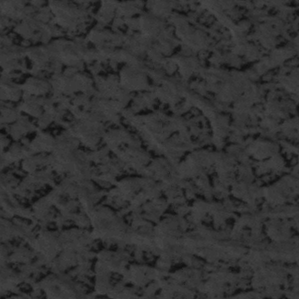
Label: frost